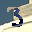
Label: 3